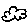
Label: cloud